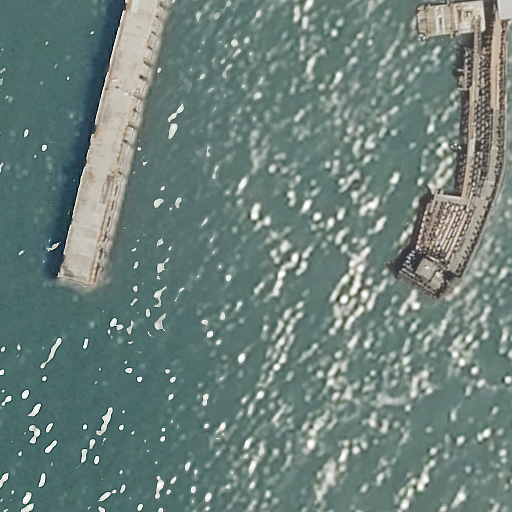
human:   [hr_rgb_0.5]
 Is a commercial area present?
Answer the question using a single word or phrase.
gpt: no

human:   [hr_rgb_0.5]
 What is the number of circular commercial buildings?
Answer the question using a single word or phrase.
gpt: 0

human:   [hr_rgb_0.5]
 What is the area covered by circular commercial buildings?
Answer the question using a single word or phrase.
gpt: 0m2

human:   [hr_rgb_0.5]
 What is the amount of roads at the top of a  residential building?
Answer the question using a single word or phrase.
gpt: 0

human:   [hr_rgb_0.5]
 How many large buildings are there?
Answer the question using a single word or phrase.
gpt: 0

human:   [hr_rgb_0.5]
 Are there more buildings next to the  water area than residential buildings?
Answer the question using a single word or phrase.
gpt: yes

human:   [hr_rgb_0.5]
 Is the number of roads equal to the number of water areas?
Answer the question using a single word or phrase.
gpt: no

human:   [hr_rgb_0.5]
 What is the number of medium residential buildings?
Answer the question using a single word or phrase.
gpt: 0

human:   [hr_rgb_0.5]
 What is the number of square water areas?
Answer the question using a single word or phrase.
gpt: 0

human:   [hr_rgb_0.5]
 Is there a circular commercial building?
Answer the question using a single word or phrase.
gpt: no

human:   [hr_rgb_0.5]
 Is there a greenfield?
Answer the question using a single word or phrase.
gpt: no

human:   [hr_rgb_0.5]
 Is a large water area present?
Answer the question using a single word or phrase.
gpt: yes

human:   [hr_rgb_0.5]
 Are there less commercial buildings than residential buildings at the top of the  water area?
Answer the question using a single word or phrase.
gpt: no

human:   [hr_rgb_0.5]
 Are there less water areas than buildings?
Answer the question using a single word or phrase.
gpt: no

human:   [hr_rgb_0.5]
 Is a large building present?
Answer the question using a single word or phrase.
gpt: no

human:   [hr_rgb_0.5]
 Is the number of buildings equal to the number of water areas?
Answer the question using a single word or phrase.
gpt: yes

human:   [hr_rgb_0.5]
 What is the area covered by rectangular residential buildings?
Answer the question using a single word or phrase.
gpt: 0m2

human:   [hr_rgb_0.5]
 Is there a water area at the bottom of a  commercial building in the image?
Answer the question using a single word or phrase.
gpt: no

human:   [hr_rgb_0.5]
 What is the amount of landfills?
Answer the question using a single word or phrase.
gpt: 0

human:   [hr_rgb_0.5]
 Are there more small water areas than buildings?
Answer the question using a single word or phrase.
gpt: no

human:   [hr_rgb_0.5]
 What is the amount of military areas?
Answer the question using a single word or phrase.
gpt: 0

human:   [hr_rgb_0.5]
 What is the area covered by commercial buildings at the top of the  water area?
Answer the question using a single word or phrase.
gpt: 0m2

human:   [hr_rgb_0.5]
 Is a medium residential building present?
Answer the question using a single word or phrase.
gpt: no

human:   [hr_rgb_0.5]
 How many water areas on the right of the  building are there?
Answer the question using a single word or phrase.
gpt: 0

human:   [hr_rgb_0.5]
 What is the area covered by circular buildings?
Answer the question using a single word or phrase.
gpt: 0m2

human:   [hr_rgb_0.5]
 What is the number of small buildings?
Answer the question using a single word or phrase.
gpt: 1

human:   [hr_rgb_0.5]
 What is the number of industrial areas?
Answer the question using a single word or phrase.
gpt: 0

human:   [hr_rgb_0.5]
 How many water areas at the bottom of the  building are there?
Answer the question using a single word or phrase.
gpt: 1

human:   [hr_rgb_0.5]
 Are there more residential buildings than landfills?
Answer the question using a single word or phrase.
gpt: no

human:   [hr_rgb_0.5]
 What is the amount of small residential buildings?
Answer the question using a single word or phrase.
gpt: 0

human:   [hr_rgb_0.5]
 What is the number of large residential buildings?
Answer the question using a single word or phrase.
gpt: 0

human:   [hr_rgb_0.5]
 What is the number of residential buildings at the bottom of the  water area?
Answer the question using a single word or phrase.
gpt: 0

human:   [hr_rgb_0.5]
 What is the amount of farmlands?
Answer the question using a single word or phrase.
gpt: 0

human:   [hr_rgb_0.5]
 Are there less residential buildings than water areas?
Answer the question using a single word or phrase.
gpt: yes

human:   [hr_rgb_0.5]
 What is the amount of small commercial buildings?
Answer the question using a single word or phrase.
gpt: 0

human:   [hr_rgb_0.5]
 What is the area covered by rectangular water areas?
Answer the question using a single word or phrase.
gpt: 0m2